Question: Hi may anyone let me know how to use three buttons to use like segment control in iPhone.
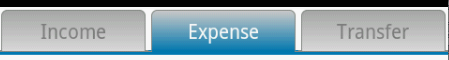
Answer: Set tag on each button.
'''
[button1 setTag:0];
[button2 setTag:1];
[button3 setTag:2];
'''
Then put the same @selector method for all buttons.
Then in your button selector method do this:-
'''
-(IBAction)youButtonMethod:(id)sender
{
if([sender tag] == 0)
{
// your first button click
}
else if([sender tag] == 1)
{
// your second button click
}
else if([sender tag] == 2)
{
// your third button click
}
}
'''